Question: I am new in R and I am trying to apply the same set of functions for statistical analysis to many datasets (here is an example of part of my dataset.)

This is how I do it individually
'''
ims.no3.1.csv <- read.csv("M:\blabla\datasetname1.csv", sep=",")
ims.no3.non0.1 <- filter_if(ims.no3.1.csv, is.numeric, all_vars((.) != 0))
ims.no3.1 <- data.frame(value = rep(ims.no3.non0.1$bin.start, ims.no3.non0.1$count))
basicStats(ims.no3.1)
h.ims.no3.1 <- hist(ims.no3.1$value, breaks = 400, ylim = c(0,400),xlim=c(0,3), xlab = "lifetime (ns)", main = "Histogram of ims+no3_1")
'''
So I was trying to make my own function and then apply it with "lapply" but I don't know how to deal with the names that I have to use (at least for the "rep" and "filter_if" functions)
Thanks in advance for your help!
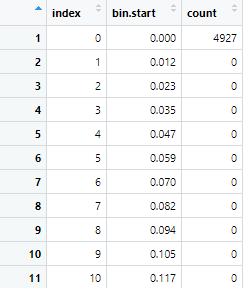
Answer: If I understand your question, you want to perform the same analysis on multiple datasets. A simple example is below, where I find the dimensions of a group of datasets in my working directory:
'''
setwd("YourPath:/")
all<-list.files(pattern = ".csv") # using a list of my csv files
# analyze each file in list
# e.g. What are the dimensions of these files?
a<-list()
for (i in 1:length(all)){ # for each of the csv files in the list..
message("i=", all[i])
a[[i+1]]<-dim(read.csv(all[i])) # compute the dimensions and write to list
print(a) # print the result
}
'''
This loop above will print the dimensions (rows and columns) of the datasets in my working directory. You can adapt to compute means, sums, plot or write RMD files, etc..